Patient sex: M
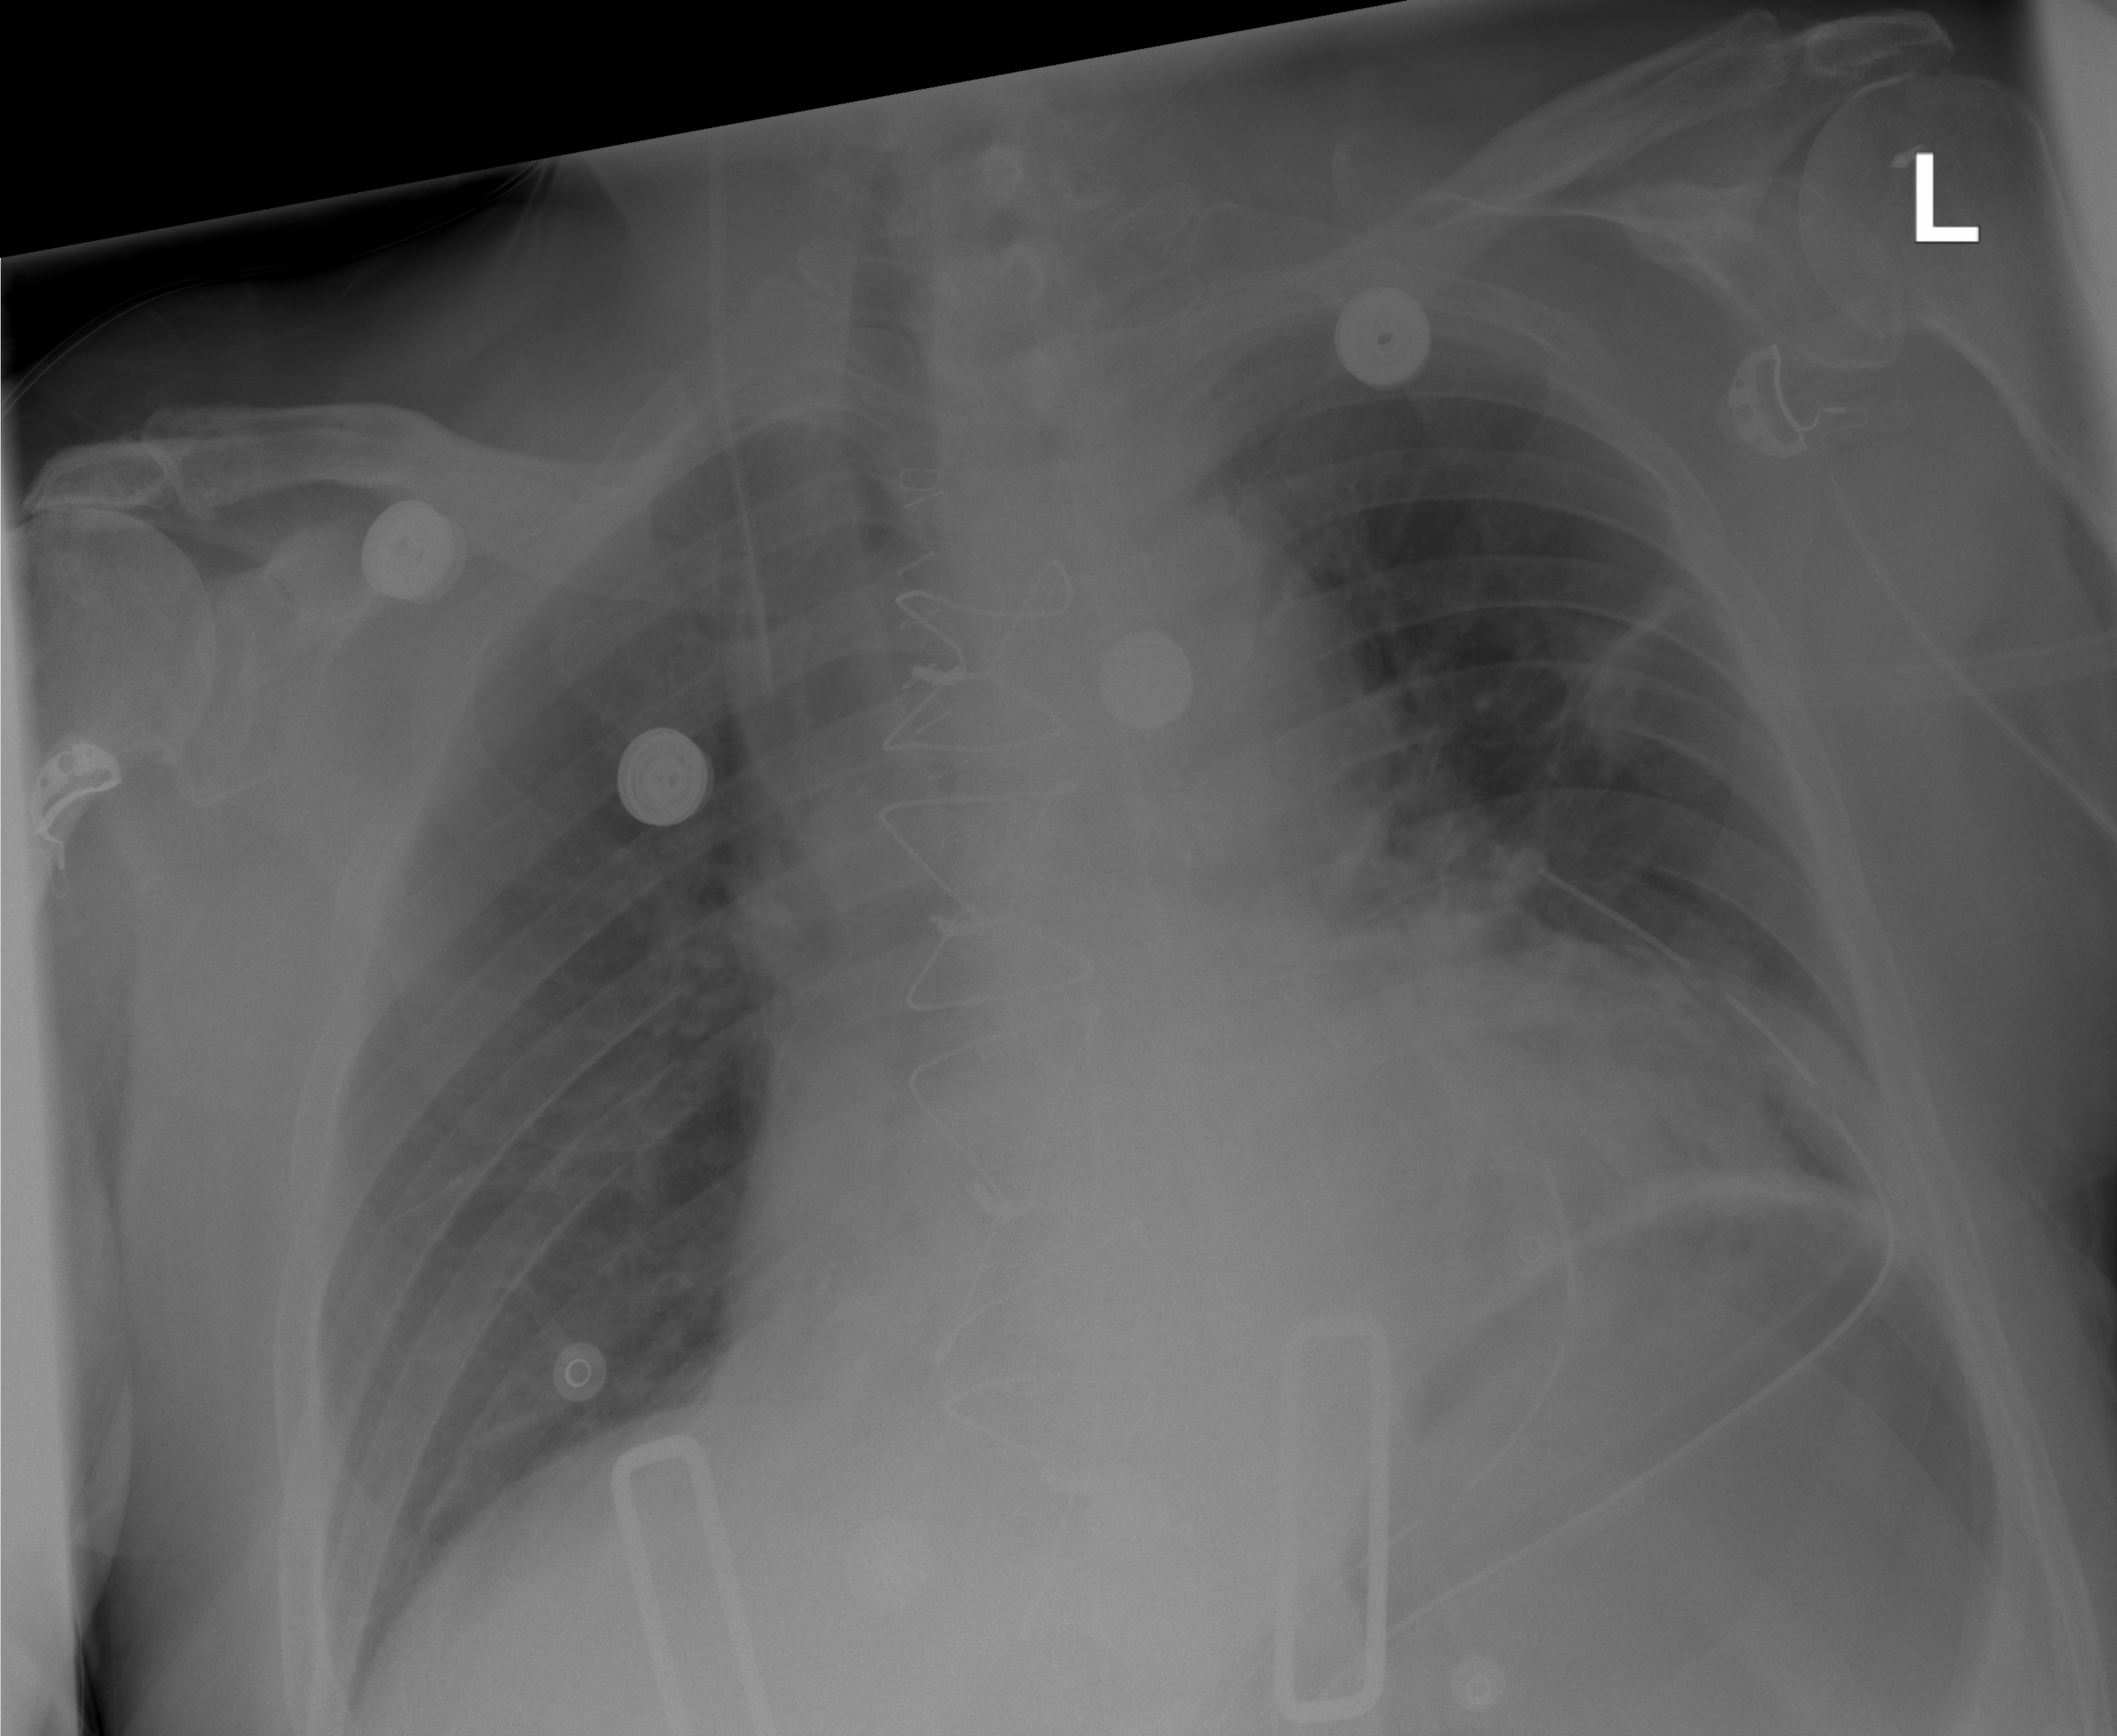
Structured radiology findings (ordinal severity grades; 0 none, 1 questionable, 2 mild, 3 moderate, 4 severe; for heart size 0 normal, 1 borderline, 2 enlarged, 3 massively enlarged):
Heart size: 1
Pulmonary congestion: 0
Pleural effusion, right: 0
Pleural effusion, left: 0
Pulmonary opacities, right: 0
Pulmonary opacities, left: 0
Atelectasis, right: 0
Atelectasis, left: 2